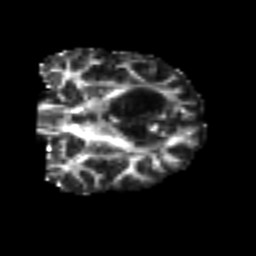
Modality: FA
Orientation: coronal
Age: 54
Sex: female
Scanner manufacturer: siemens
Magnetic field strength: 3 T
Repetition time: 4.987 s
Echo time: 0.0792 s